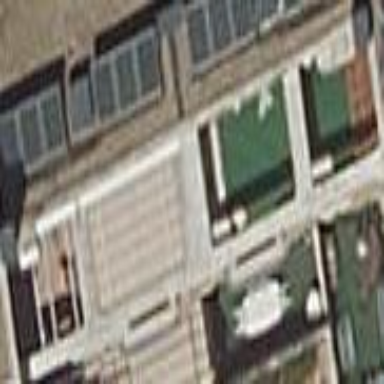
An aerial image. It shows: The image shows part of apartment building.